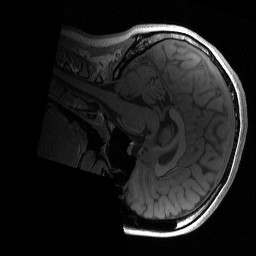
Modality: T1w
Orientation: sagittal
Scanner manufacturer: siemens
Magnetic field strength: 3 T
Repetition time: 2 s
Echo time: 0.0022 s